Field crop: maize
Growth stage: 1
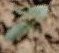
Species: datura